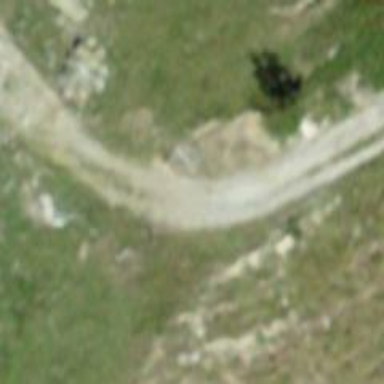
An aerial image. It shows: Rough dirt and stone track of grade3.